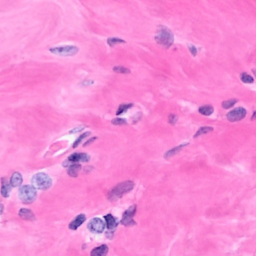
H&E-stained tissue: Breast